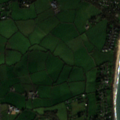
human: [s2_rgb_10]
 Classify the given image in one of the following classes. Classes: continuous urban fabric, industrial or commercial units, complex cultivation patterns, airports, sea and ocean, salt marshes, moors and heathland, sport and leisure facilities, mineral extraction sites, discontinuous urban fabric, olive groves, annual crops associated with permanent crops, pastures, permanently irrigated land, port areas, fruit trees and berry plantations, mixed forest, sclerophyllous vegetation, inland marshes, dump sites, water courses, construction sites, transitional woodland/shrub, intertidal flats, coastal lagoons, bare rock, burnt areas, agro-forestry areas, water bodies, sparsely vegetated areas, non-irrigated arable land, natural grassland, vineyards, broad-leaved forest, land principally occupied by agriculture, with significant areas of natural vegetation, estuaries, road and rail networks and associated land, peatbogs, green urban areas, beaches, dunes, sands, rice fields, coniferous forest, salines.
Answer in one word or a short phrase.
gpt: discontinuous urban fabric, pastures, sea and ocean